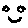
Label: smiley face